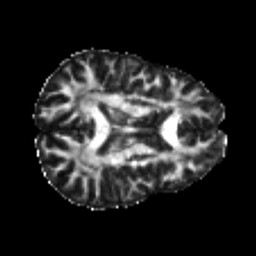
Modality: FA
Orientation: axial
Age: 22
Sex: male
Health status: healthy
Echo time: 0.074 s